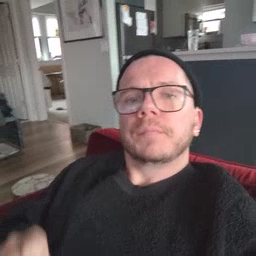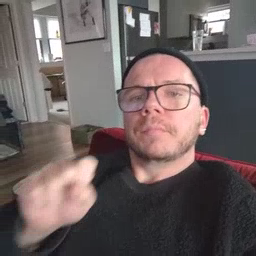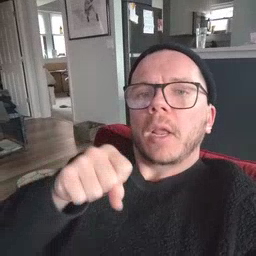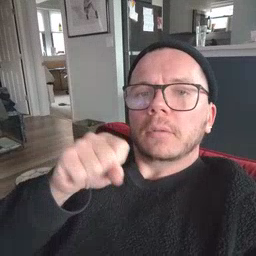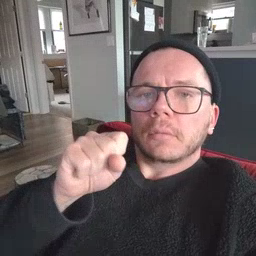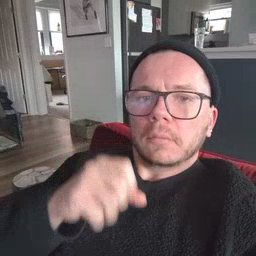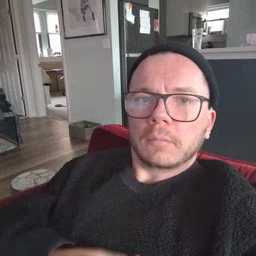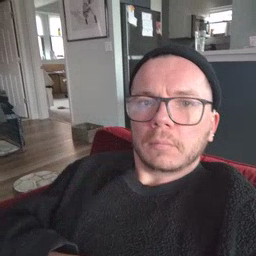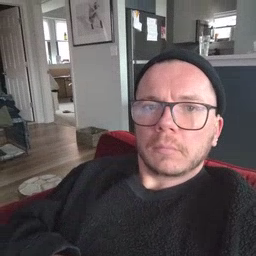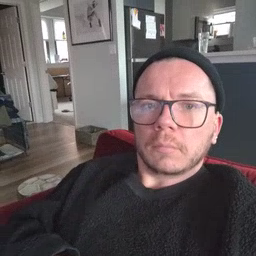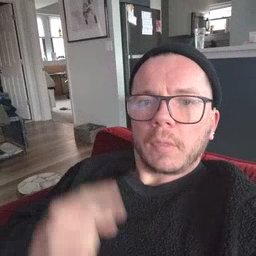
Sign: yes